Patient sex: M
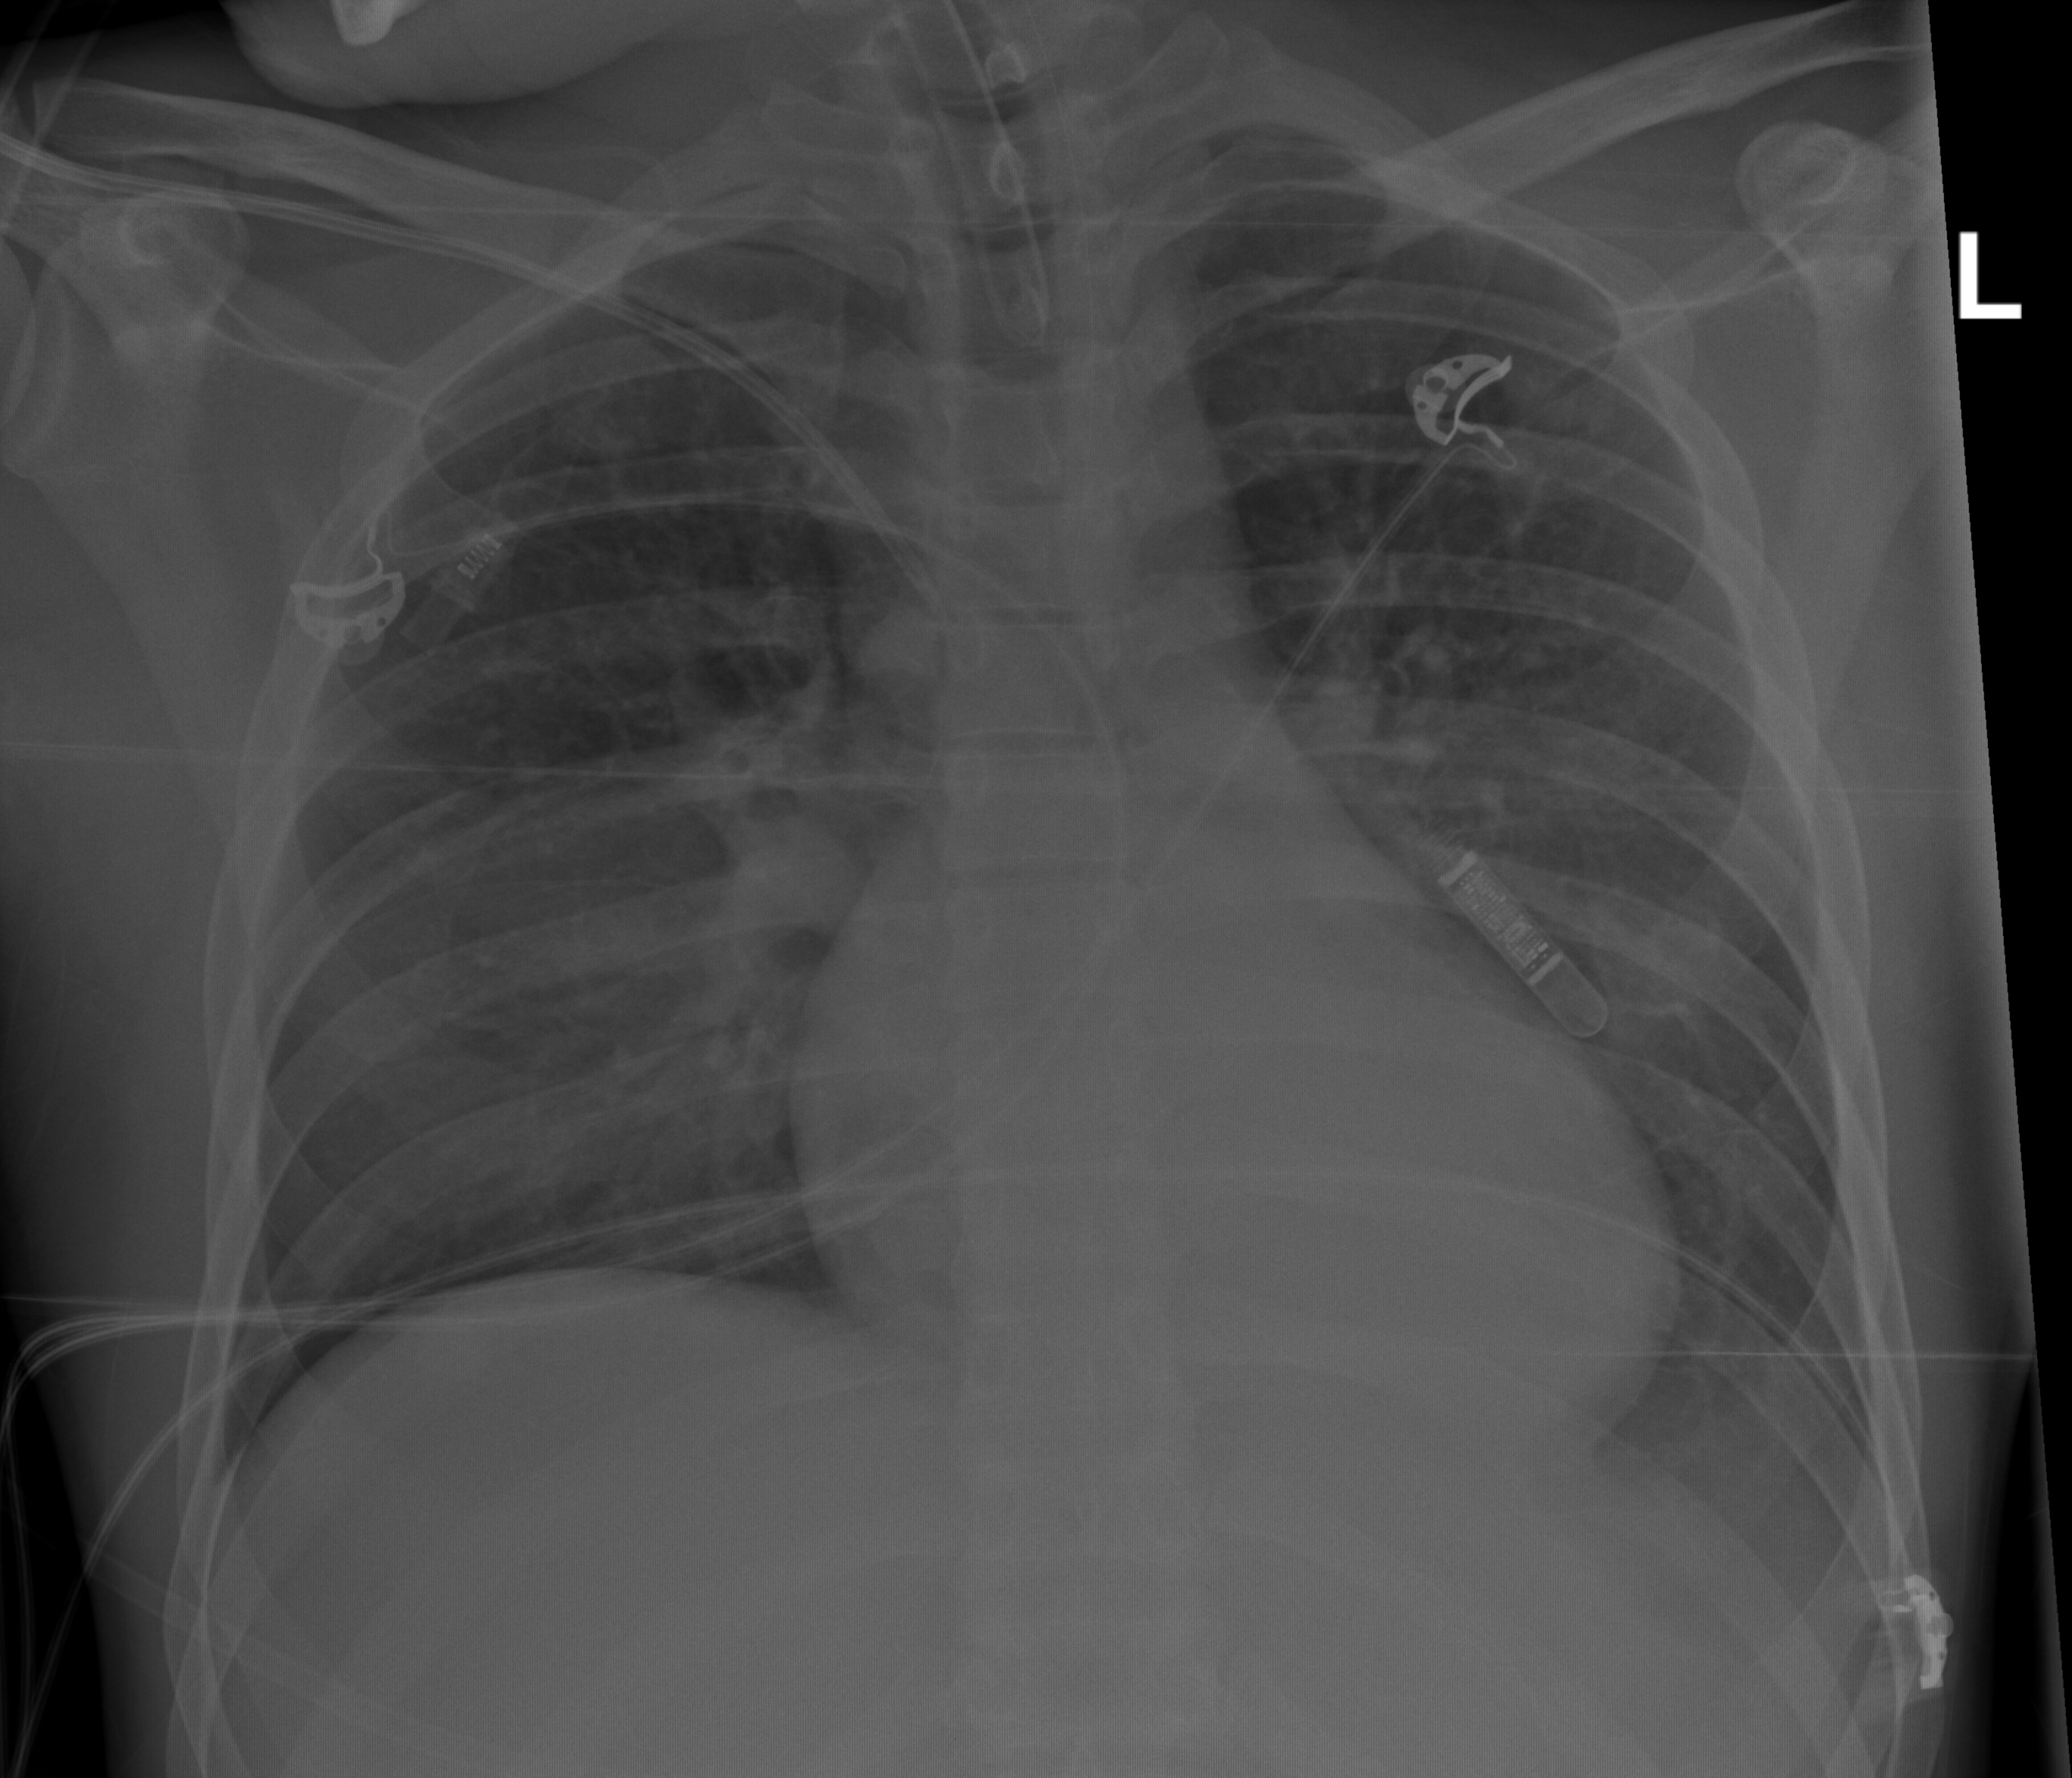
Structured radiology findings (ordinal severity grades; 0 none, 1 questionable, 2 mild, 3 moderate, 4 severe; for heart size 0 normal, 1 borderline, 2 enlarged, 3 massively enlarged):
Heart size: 0
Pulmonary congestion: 0
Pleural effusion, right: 0
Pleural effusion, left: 1
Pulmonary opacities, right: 3
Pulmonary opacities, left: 0
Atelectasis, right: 0
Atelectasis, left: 0